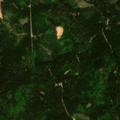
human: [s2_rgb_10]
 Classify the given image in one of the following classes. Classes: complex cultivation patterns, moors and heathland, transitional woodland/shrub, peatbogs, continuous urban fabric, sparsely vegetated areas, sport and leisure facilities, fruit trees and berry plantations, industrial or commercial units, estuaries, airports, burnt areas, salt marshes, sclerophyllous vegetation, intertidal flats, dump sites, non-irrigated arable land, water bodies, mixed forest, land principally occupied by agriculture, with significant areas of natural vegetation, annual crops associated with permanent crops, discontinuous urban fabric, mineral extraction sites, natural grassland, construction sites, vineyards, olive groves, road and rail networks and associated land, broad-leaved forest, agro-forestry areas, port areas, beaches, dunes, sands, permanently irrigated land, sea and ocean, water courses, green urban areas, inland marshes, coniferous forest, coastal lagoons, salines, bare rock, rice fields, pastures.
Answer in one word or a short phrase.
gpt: coniferous forest, transitional woodland/shrub